Question: Below is my query and its output. Is it possible to build my query with only one select statement (I have two in my query)? It's for performance purposes.
'''
WITH GradePassFail AS (
SELECT
Subject,
Grade,
CASE WHEN Grade >= 50 THEN 1 ELSE 0 END AS Pass,
CASE WHEN Grade < 50 THEN 1 ELSE 0 END AS Fail
FROM Grade_report
)
SELECT Subject, MAX(Grade) AS Grade, SUM(Pass) AS Pass, SUM(Fail) AS Fail
FROM GradePassFail
GROUP BY Subject
'''

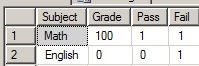
Answer: You can perform the 'CASE' statements for Pass/Fail within the 'SUM' function... then you don't need the CTE:
'''
SELECT
Subject,
MAX(Grade) Grade,
SUM(CASE WHEN Grade >= 50 THEN 1 ELSE 0 END) AS Pass,
SUM(CASE WHEN Grade < 50 THEN 1 ELSE 0 END) AS Fail
FROM
Grade_report
GROUP BY Subject
'''
You can verify here:
<URL>